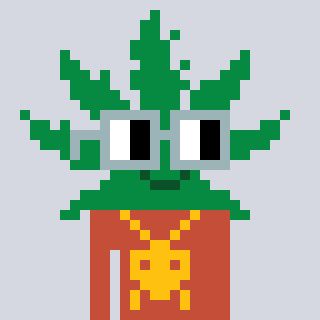
a pixel art character with square dark gray glasses, a weed-shaped head and a rust-colored body on a cool background